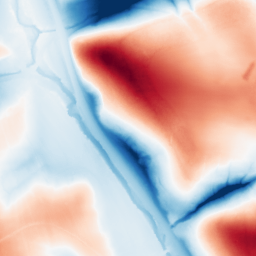
Category: classical
Decomposition family: gaussian_anisotropic
Decomposition parameters: sigma_x: 20
sigma_y: 50
Upsampling method: sinc_hamming
Upsampling parameters: scale: 2
kernel_size: 8
Upsampling scale: 2